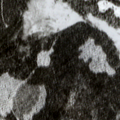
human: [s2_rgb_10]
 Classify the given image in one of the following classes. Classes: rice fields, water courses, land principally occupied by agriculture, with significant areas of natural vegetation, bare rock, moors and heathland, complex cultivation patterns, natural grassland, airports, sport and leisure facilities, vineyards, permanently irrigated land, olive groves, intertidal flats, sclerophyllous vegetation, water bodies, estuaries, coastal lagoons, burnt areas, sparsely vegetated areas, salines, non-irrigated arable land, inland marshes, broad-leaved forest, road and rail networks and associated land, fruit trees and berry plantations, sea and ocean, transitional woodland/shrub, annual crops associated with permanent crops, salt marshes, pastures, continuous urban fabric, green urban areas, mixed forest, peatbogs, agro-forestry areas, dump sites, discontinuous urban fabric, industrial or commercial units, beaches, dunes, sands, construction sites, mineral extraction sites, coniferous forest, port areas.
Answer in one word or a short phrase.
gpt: coniferous forest, peatbogs